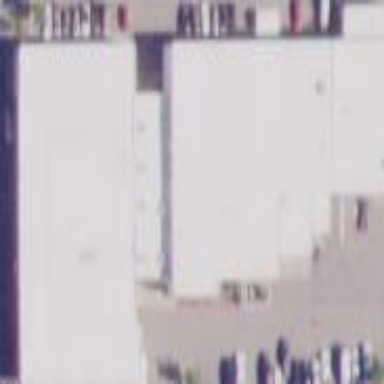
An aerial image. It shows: Building housing car shop.